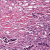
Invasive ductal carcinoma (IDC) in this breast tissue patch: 1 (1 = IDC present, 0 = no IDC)